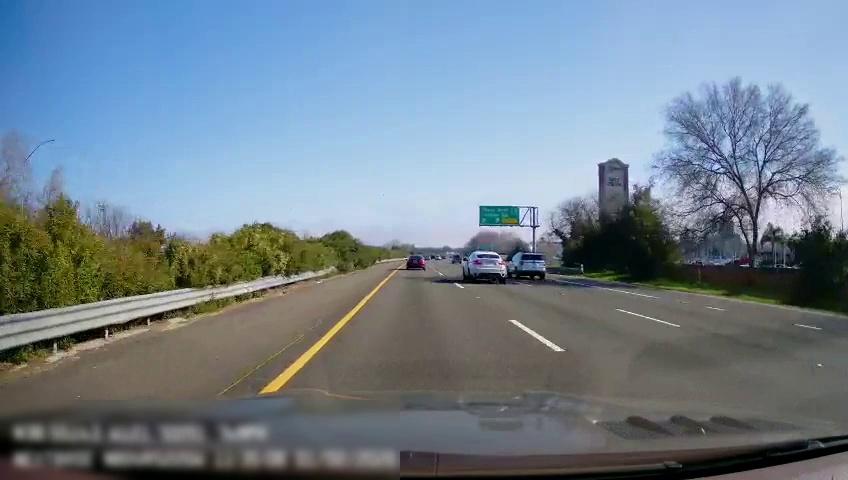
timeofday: Day
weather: Sunny
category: Drivable Space
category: Vehicles | SUV
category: Vehicles | Car
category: Vehicles | SUV
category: Vehicles | Truck
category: Lanes | Current Lane
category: Lanes | Current Lane
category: Lanes | Alternate Lane
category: Lanes | Alternate Lane
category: Traffic | Signs